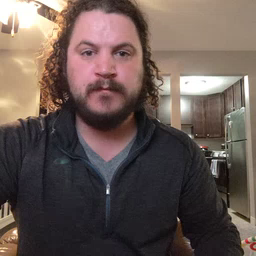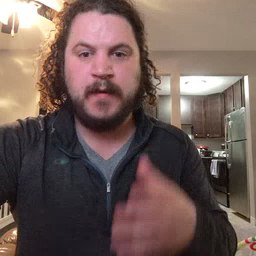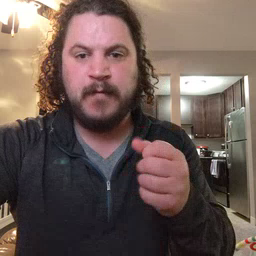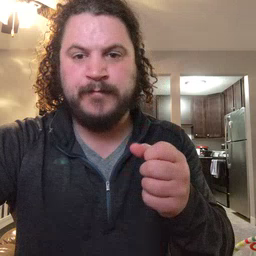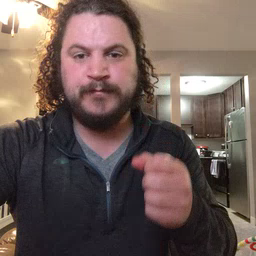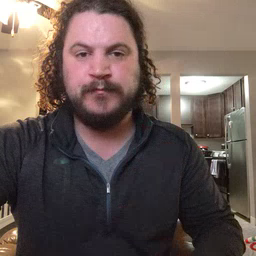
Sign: milk